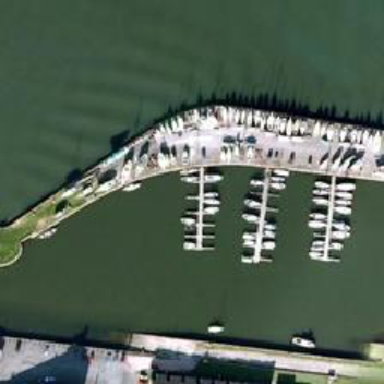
Port like darts port .